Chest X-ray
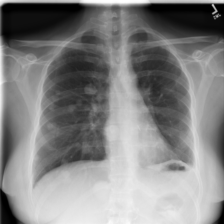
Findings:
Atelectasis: negative
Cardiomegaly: negative
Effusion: negative
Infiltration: negative
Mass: negative
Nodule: positive
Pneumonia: negative
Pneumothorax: negative
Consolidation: negative
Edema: negative
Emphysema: negative
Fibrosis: negative
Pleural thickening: negative
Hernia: negative